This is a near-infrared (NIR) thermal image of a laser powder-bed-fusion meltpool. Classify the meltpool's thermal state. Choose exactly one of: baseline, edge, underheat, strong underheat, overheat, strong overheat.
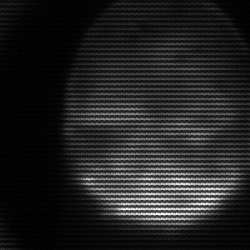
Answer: edge